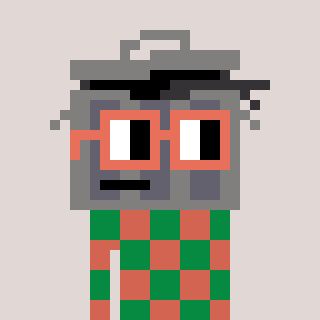
a pixel art character with square orange glasses, a trashcan-shaped head and a peachy-colored body on a warm background